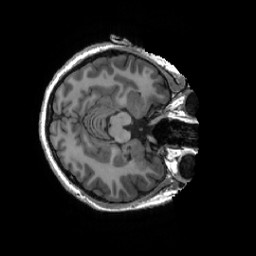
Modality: T1w
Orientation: axial
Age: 27
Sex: female
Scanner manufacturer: ge
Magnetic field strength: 3 T
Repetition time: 0.007348 s
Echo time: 0.003036 s